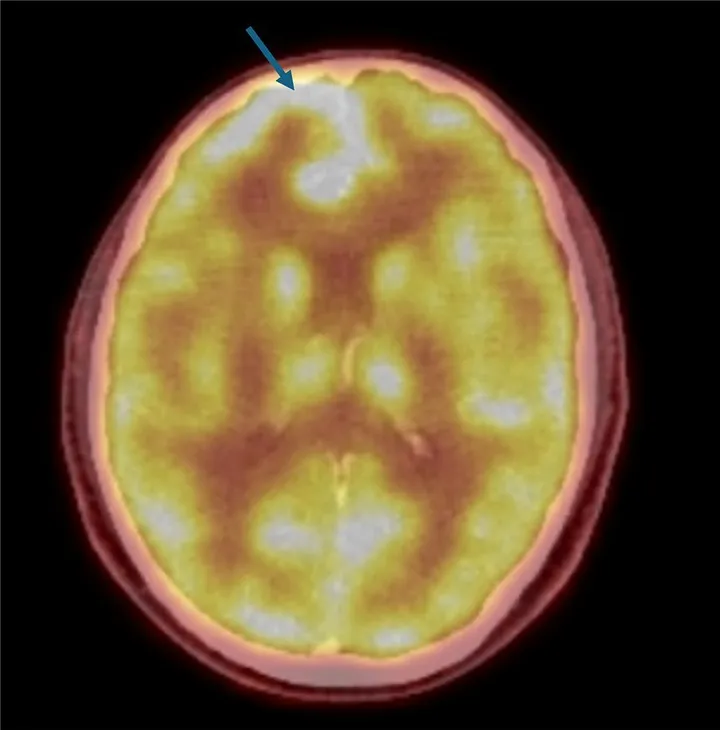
PET-CT: The PET-CT imaging dated 18 May 2023 indicates a suspicion of leptomeningeal disease characterized by diffuse, non-homogeneous hypermetabolic activity within the anterior, inferior, and medial regions of the right frontal lobe. This pattern of uptake is atypical and suggests a possible pathological process affecting the leptomeninges in these regions of the cerebral cortex, a novel finding as depicted in the figure provided.
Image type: radiology (pet)